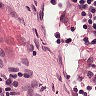
Metastatic tissue present: no